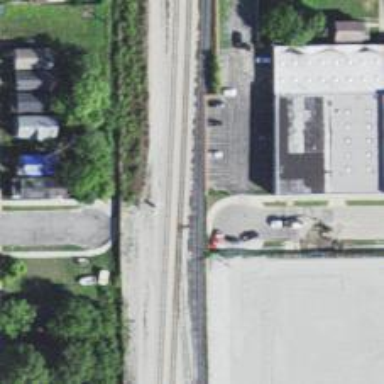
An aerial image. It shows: Railway yard in service.